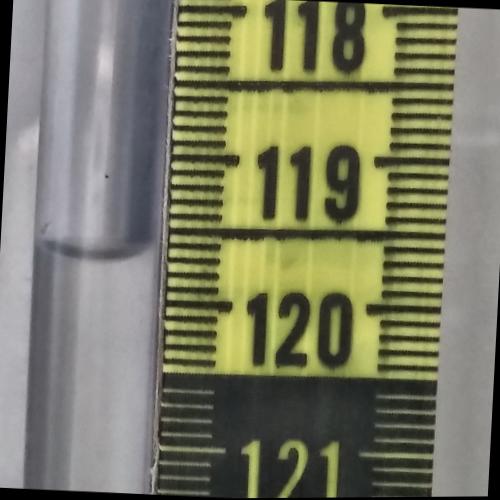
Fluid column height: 119.7 cm